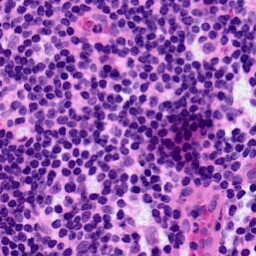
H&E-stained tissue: LymphNode